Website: apple
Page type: billing-address
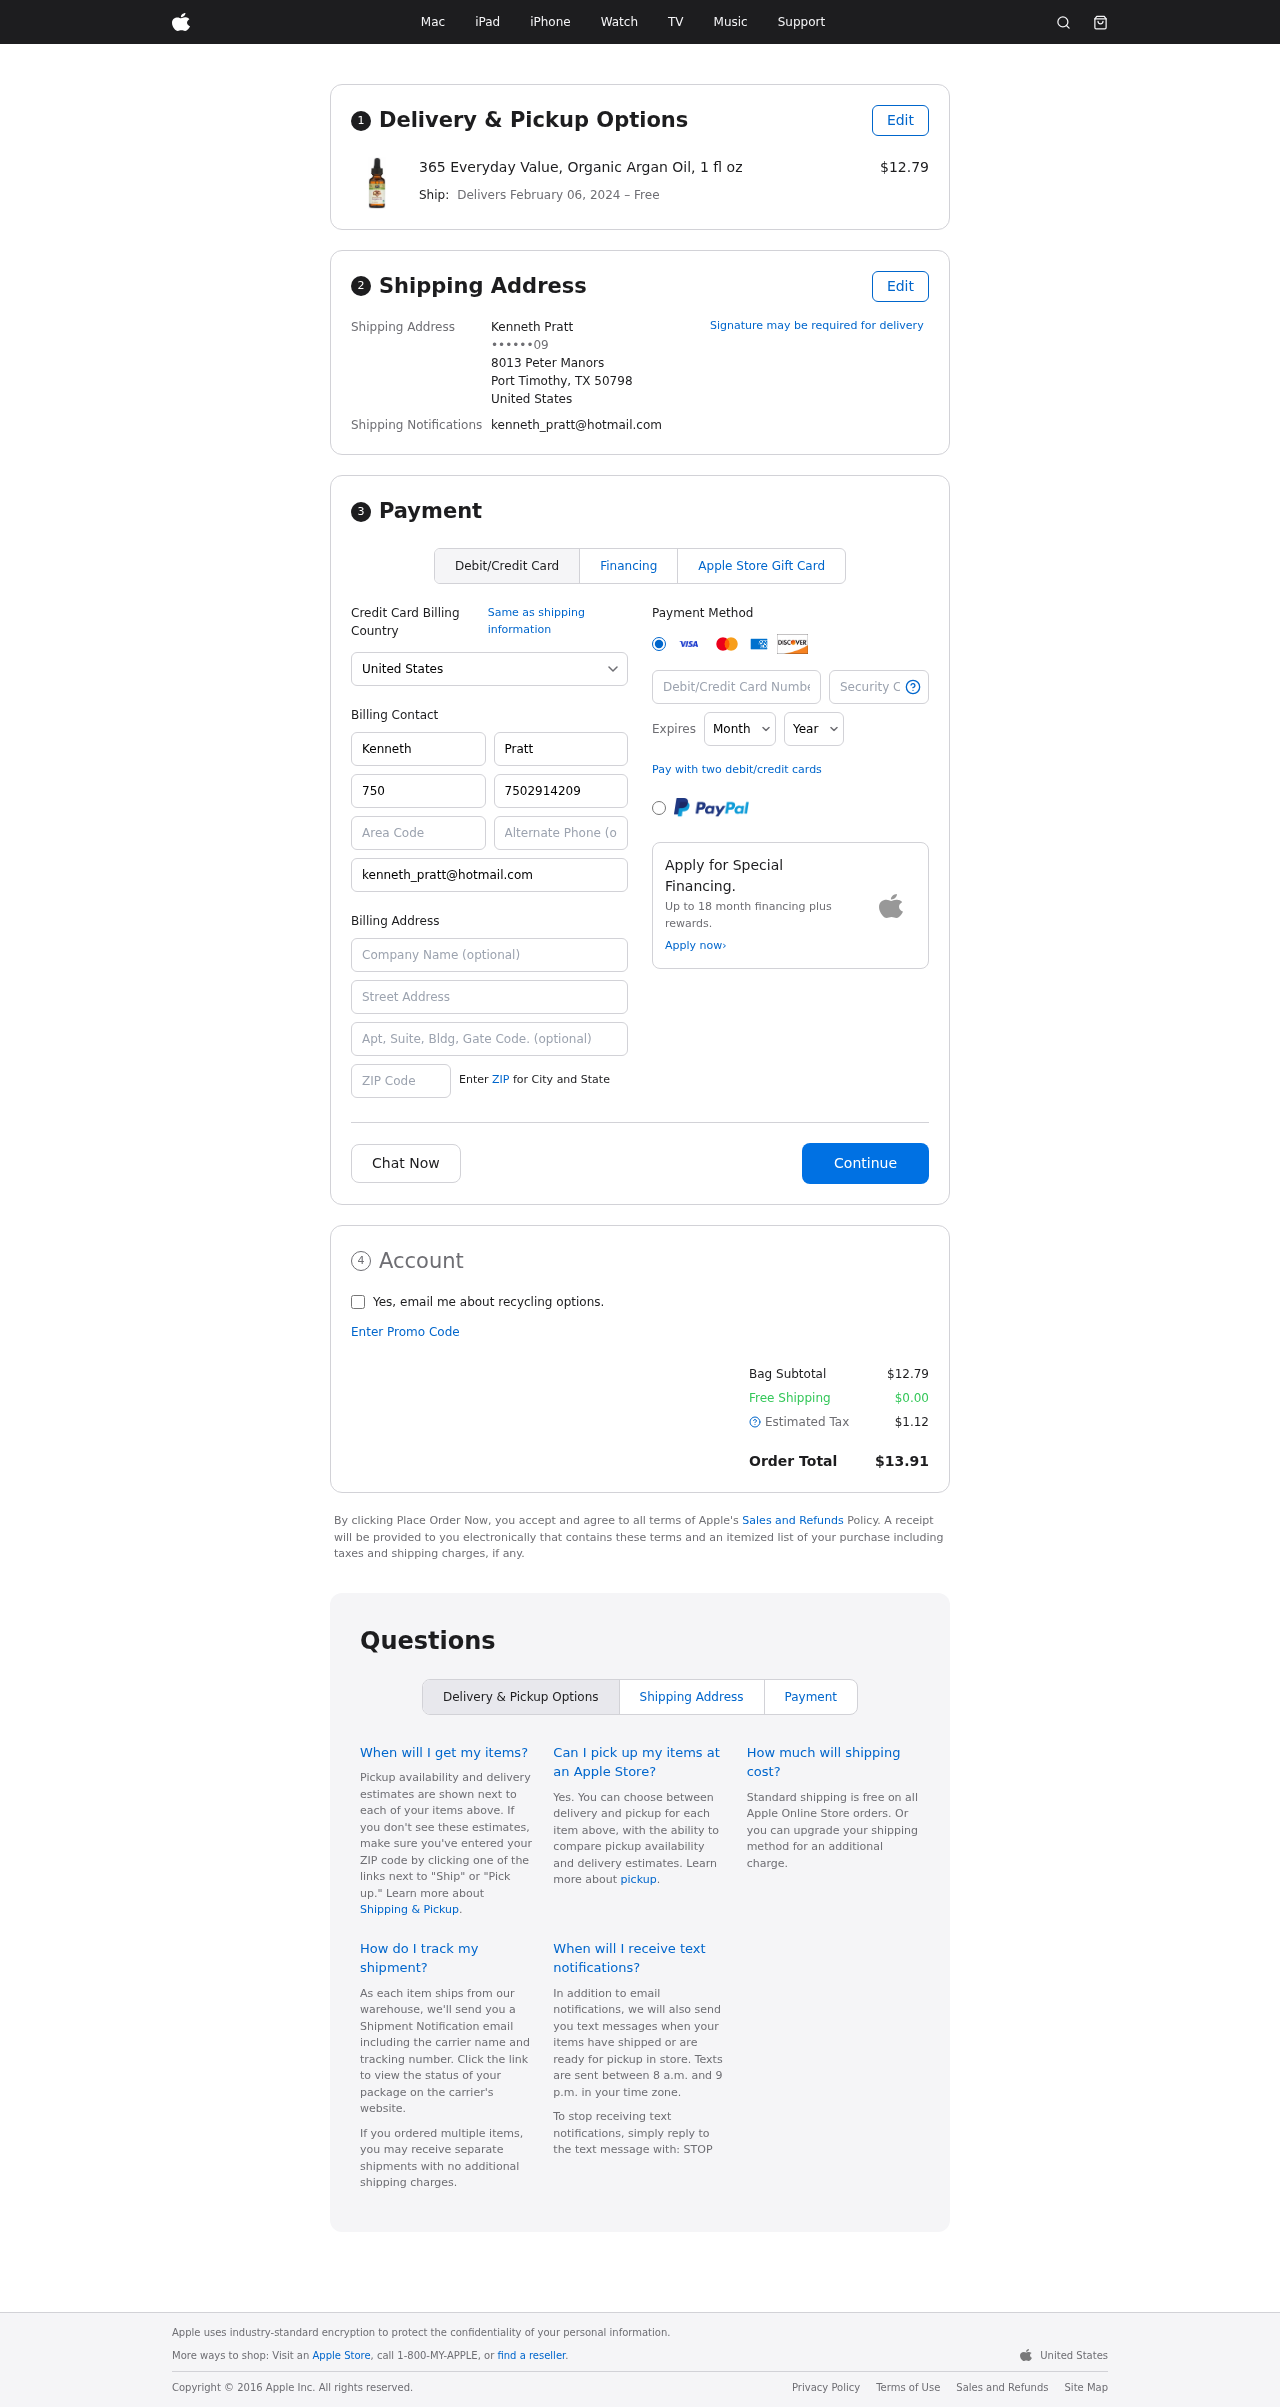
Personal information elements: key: PII_CARD_CVV
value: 8476
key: PII_CARD_EXPIRY_MONTH
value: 12
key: PII_CARD_EXPIRY_YEAR
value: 30
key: PII_CARD_NUMBER
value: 3445 7118 6251 521
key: PII_CITY_STATE_ZIP
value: Port Timothy, TX 50798
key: PII_COUNTRY
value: United States
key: PII_EMAIL
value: kenneth_pratt@hotmail.com
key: PII_FULLNAME
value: Kenneth Pratt
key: PII_STREET
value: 8013 Peter Manors
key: PII_PHONE_MASKED
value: ••••••09
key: PII_BILLING_FIRSTNAME
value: Kenneth
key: PII_BILLING_LASTNAME
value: Pratt
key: PII_BILLING_PHONE_AREA
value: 750
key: PII_BILLING_PHONE
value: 7502914209
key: PII_BILLING_EMAIL
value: kenneth_pratt@hotmail.com
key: PII_BILLING_STREET
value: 8013 Peter Manors
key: PII_BILLING_POSTCODE
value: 50798
Product elements: key: PRODUCT1_NAME
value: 365 Everyday Value, Organic Argan Oil, 1 fl oz
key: PRODUCT1_PRICE
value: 12.79
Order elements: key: ORDER_DELIVERY_DATE
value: February 06, 2024
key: ORDER_SUBTOTAL
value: $12.79
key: ORDER_SHIPPING_COST
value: $0.00
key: ORDER_TAX
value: $1.12
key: ORDER_TOTAL
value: $13.91